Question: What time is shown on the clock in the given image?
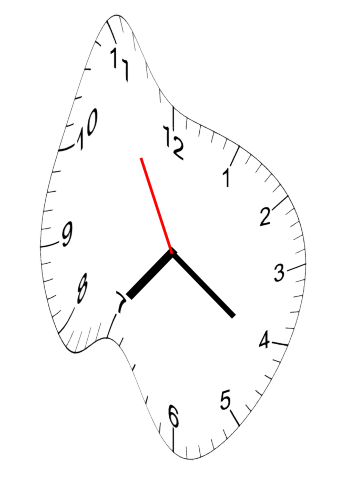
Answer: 07:20:55